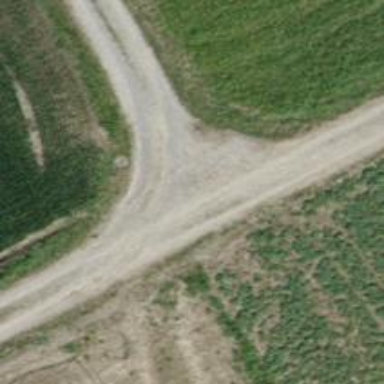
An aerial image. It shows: Compacted track with grade2 surface.